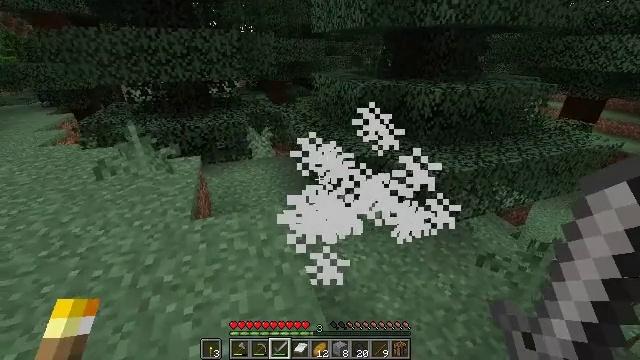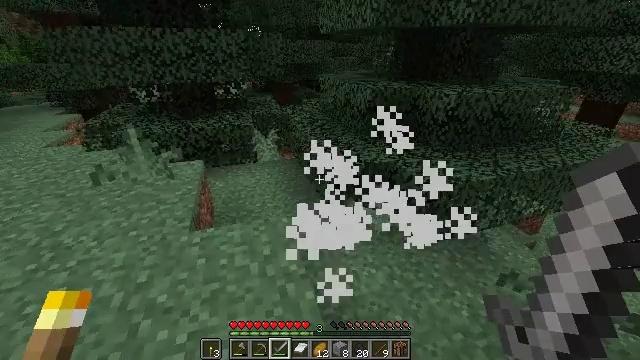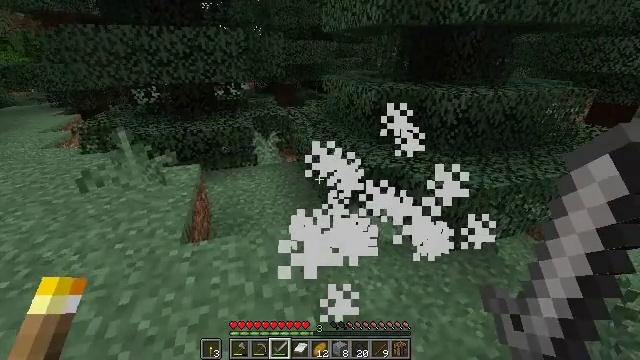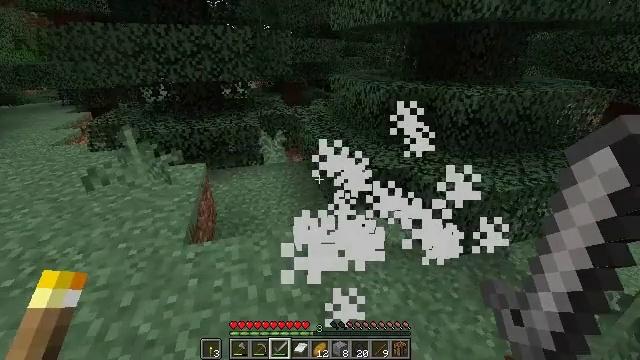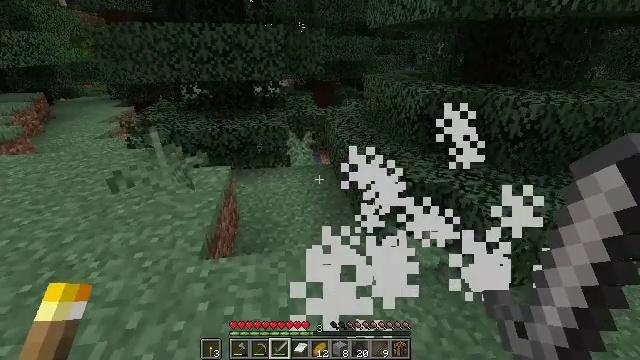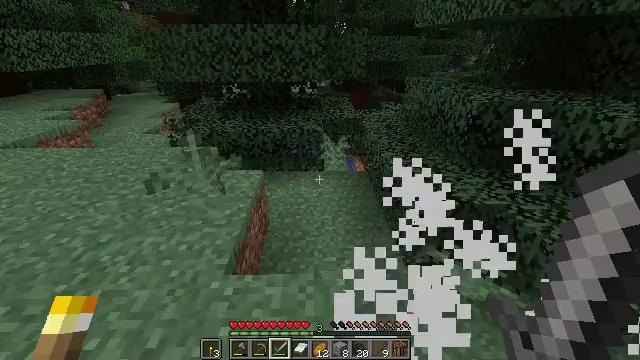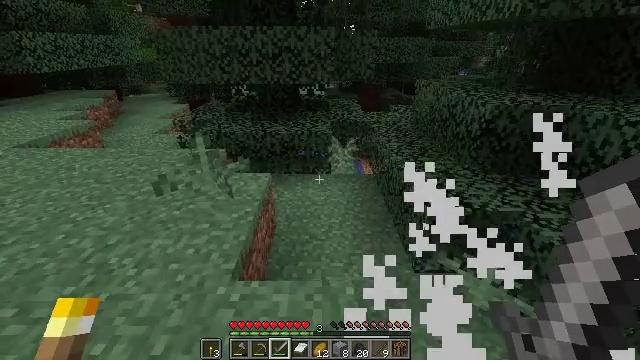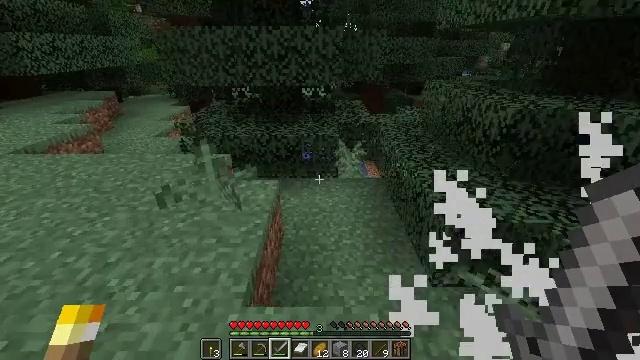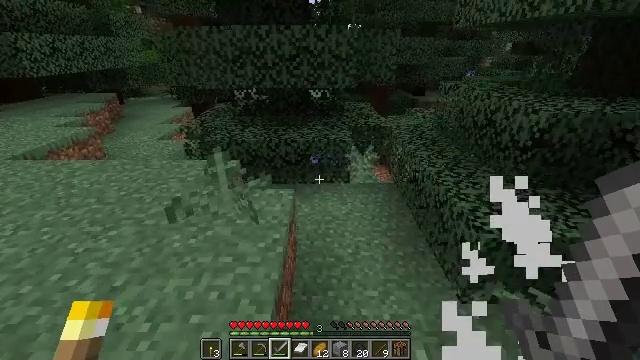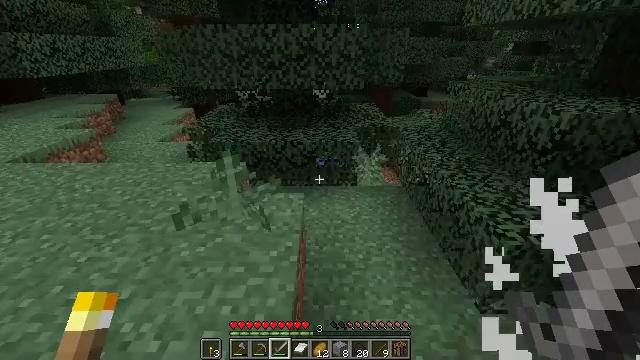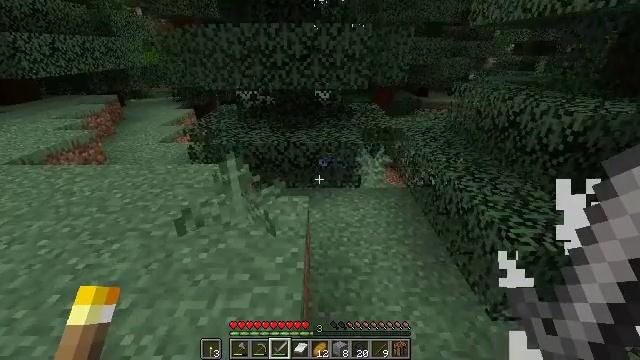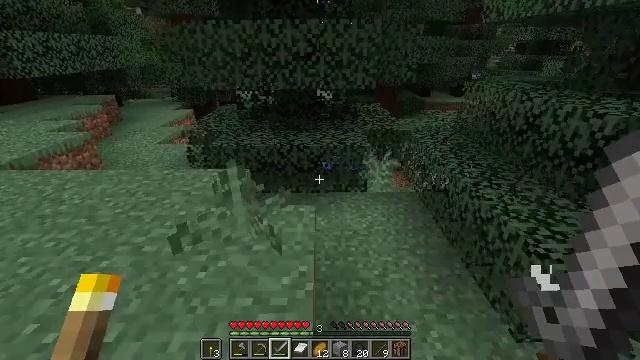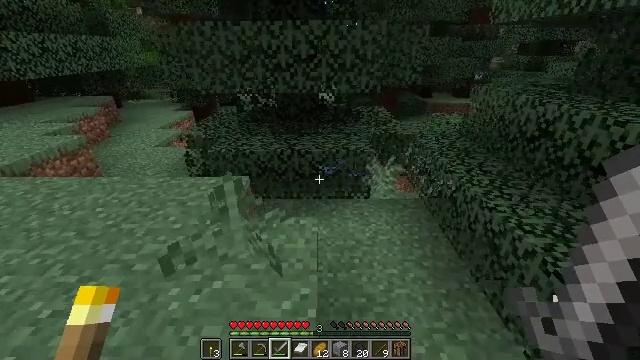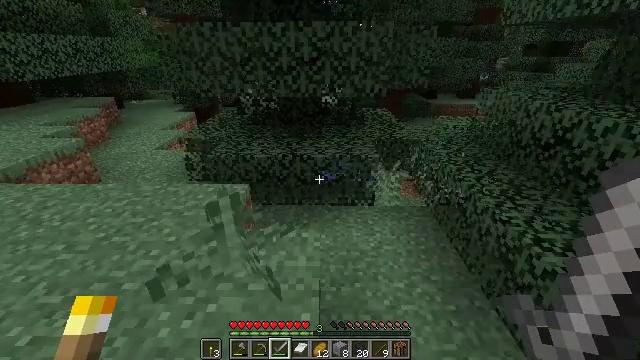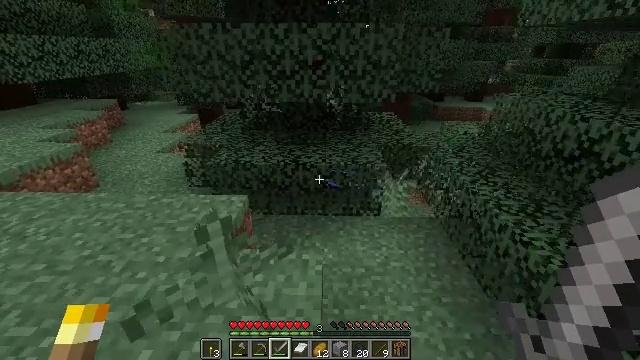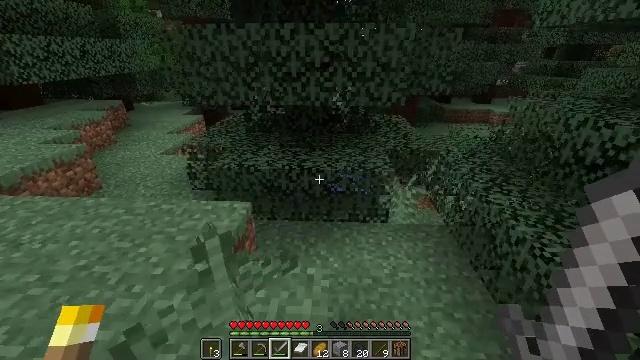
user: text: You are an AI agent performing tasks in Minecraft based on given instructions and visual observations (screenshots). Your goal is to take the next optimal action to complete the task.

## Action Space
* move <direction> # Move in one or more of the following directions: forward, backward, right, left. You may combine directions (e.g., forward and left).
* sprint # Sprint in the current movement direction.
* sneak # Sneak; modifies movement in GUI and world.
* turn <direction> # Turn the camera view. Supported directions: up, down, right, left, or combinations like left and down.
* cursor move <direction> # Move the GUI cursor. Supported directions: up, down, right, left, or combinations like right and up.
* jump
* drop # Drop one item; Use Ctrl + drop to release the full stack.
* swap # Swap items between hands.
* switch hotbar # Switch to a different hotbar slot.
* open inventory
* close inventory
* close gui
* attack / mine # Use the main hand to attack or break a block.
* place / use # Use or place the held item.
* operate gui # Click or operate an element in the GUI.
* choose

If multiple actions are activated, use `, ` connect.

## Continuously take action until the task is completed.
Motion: motion action
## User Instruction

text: Collect spruce leaves for landscaping.
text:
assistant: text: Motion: move forward, turn left
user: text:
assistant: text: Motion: move forward
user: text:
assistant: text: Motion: move forward, turn left
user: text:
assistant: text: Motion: move forward, turn left
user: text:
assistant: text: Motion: move forward and move left, turn left
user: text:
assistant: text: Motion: move forward and move left, turn left
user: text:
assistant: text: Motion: move forward and move left
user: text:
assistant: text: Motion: move forward and move left
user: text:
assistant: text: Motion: move forward and move left
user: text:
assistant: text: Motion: move forward
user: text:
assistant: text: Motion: move forward
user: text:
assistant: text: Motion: move forward
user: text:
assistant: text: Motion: move forward
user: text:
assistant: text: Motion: move forward, turn left
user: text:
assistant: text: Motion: move forward and move left, turn left
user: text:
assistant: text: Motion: move forward and move left
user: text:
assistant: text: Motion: move forward and move left
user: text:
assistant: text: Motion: move forward and move left
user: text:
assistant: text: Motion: move forward and move left
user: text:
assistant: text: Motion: move forward and move left
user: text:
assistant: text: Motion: move forward and move left
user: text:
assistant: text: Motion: move forward and move right
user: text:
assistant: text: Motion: move forward and move right
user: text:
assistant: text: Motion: move forward and move right
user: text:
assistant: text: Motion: move forward and move right
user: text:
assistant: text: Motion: move forward and move right, turn left
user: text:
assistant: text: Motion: move forward and move left, turn left
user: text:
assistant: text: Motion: move forward and move left, turn left and up
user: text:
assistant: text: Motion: move left, turn left and up
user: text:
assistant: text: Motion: move left, turn left and up